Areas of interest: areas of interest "Golf Course"
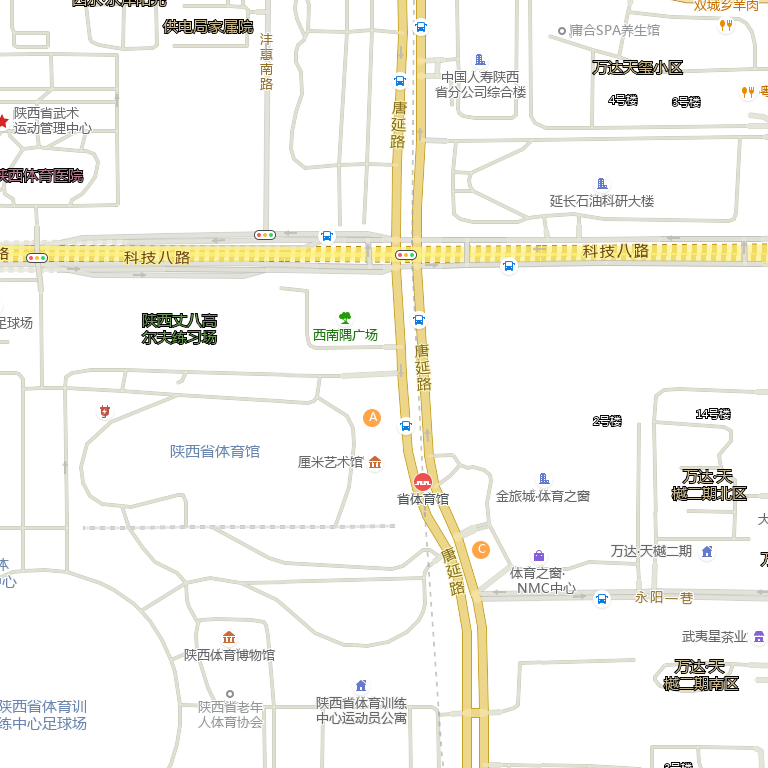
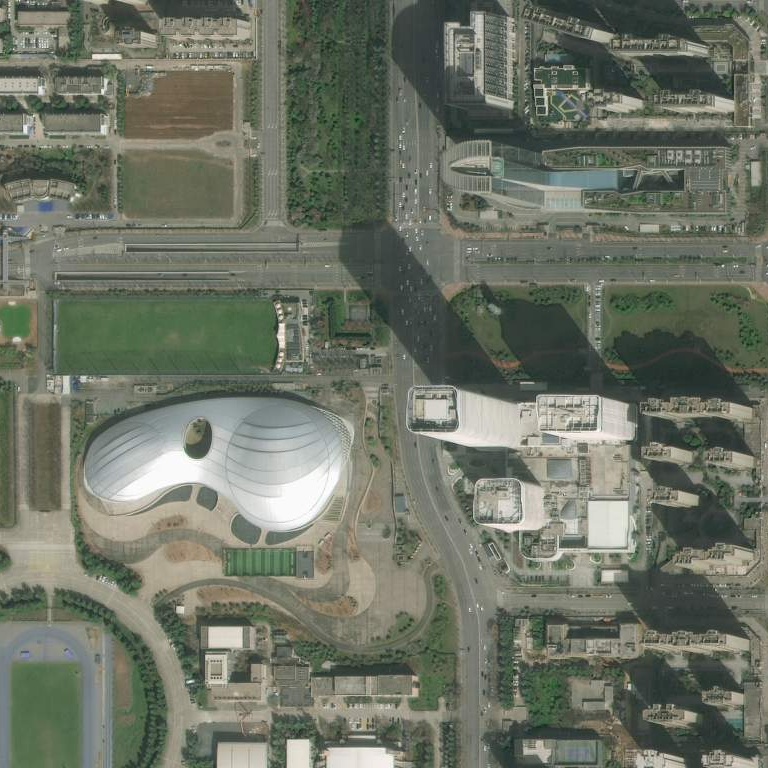